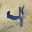
Label: 4